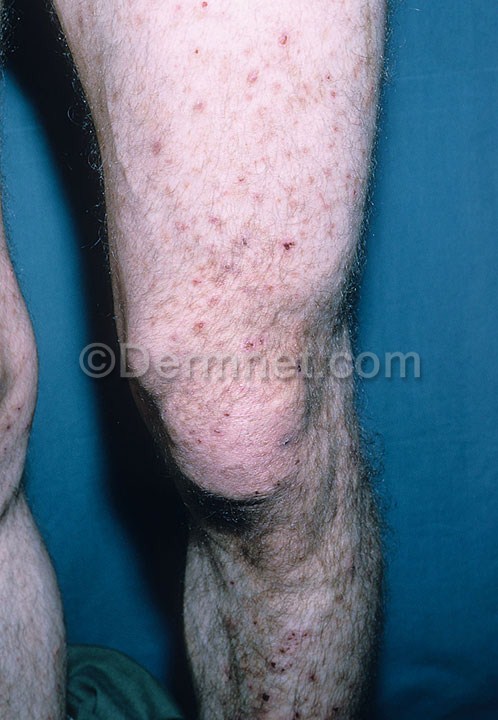
Disease: Bullous Disease Photos